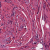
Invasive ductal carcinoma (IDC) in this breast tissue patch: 0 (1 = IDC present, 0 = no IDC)